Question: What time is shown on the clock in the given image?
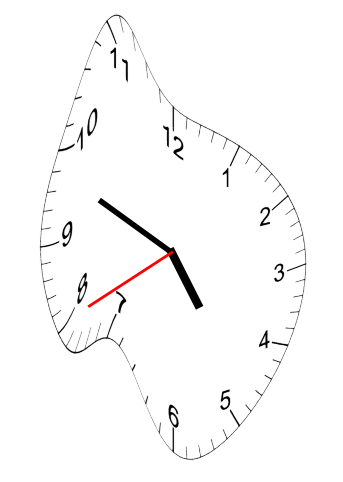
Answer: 04:48:40